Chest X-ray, AP view. Patient: 79 years old, sex M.
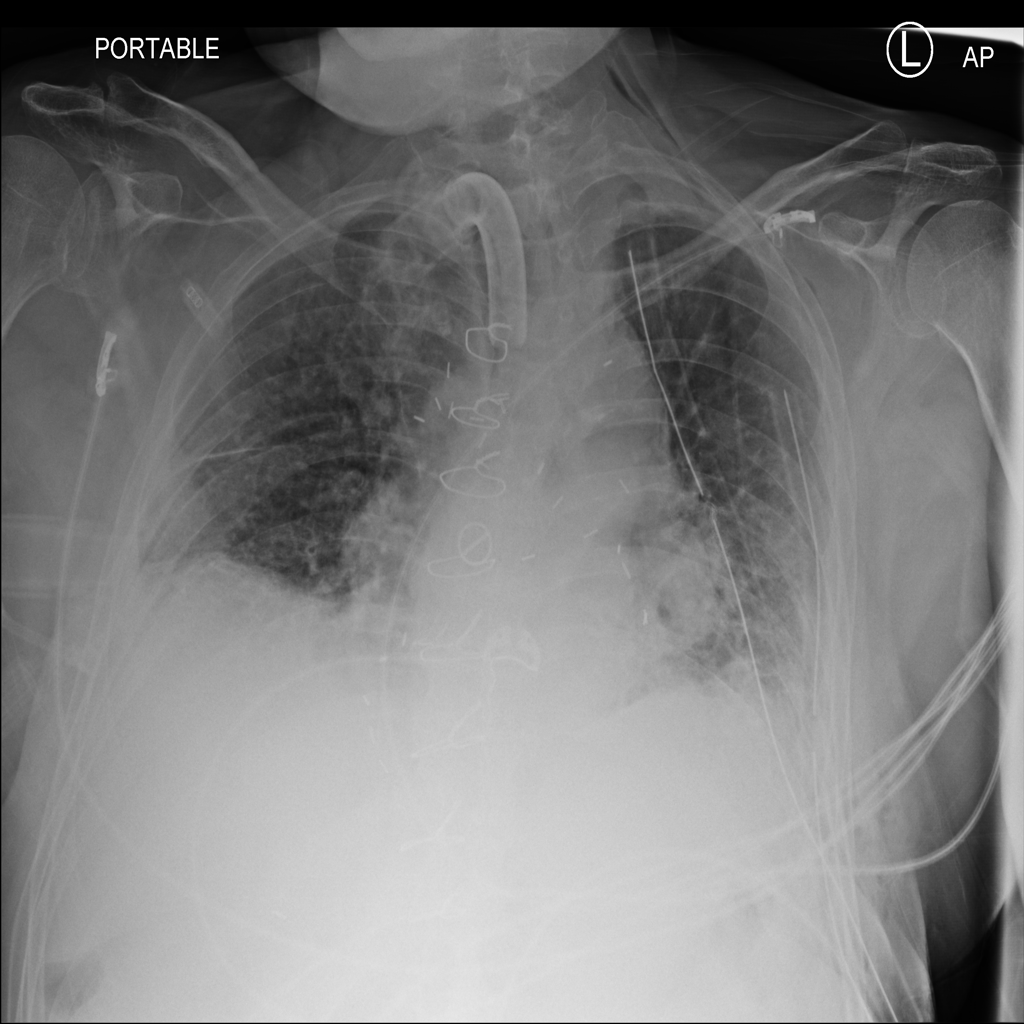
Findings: No Finding